Interaction volume radius: 10 \u00c5
Interaction volume height: 10 \u00c5
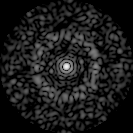
Disorder parameter: 0.8268